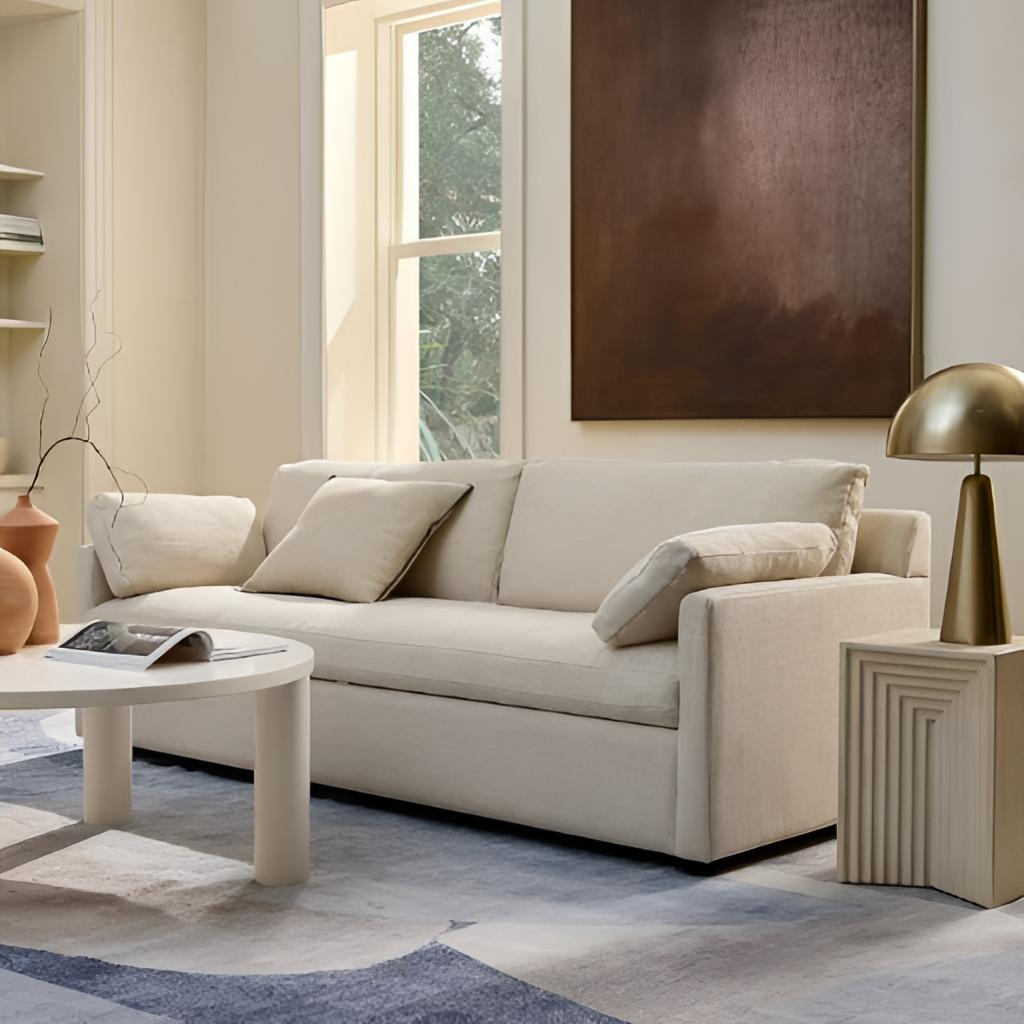
living room, fabric sofa, beige paint wallpaper, with solid pattern, contemporary, beige carpet flooring, with abstract pattern